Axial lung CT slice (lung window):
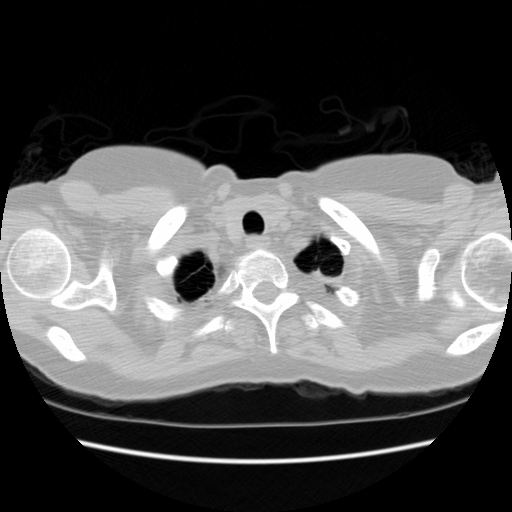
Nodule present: no